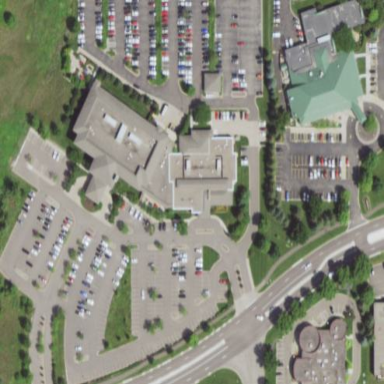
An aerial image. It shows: Healthcare clinic.